Question: I have database structure is like this screenshot:

I had used 'orderByChild()' to retrieve data from firebase Database using my Input as 'RegId', But I'm getting the values as 'NULL'.
Please tell me how to retrieve data using 'RegId' as Input from user.
'''
return admin.database().ref('Table/'+RegId).orderByChild('RegId').once("value").then((snapshot) => {
var name = snapshot.child("FirstName").val();
agent.add('The student name is ' + name);
var email = snapshot.child("EmailId").val();
agent.add('The student Mail is ' + email);
var Regno = snapshot.child("RegId").val();
agent.add('The student Register no is ' + Regno);
})
'''
I got output as:
The student name is null
The student Mail is null
The student Register no is null
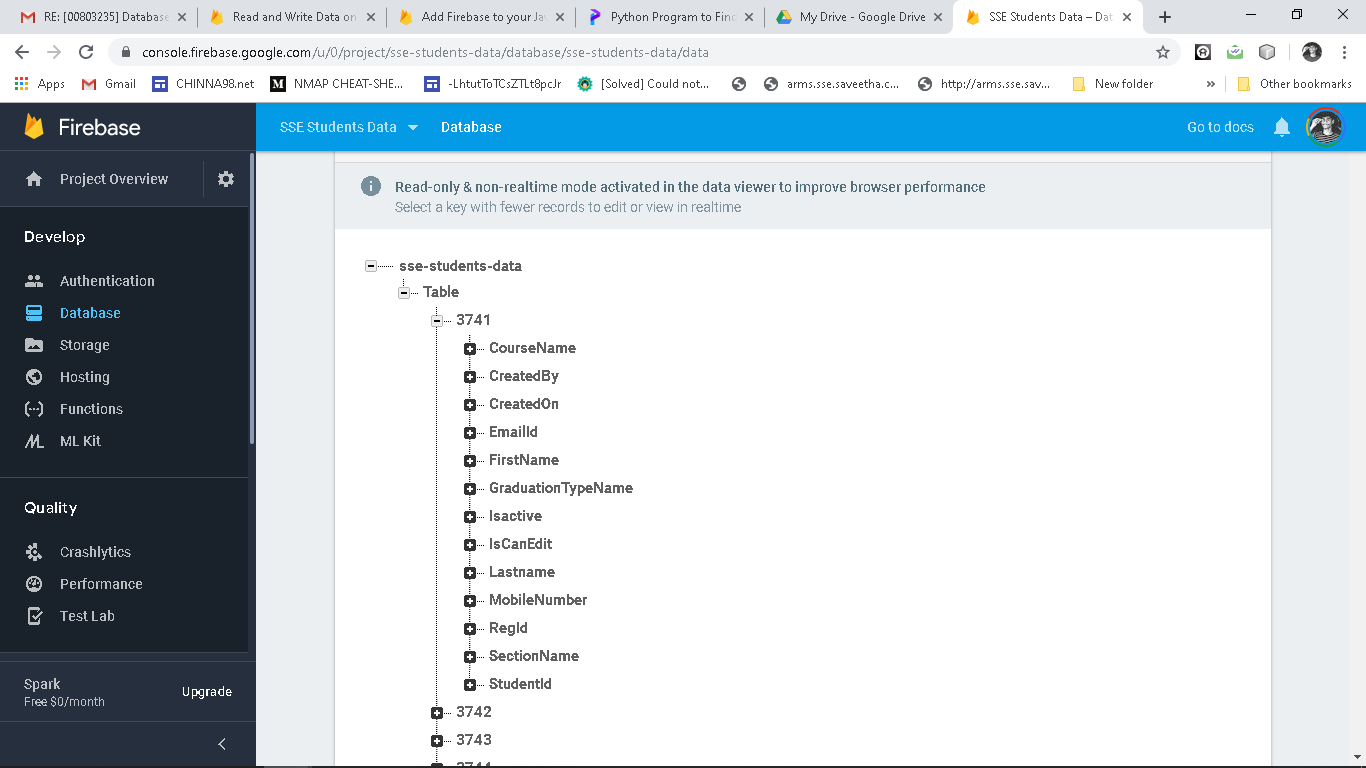
Answer: When you execute a query against the Firebase Database, there will potentially be multiple results. So the snapshot contains a list of those results. Even if there is only a single result, the snapshot will contain a list of one result.
This means that your code will need to handle this list by looping over 'snapshot.forEach()' in the callback:
'''
return admin.database().ref('Table/'+RegId).orderByChild('RegId').once("value").then((snapshot) => {
snapshot.forEach((user) => {
var name = user.child("FirstName").val();
agent.add('The student name is ' + name);
var email = user.child("EmailId").val();
agent.add('The student Mail is ' + email);
var Regno = user.child("RegId").val();
agent.add('The student Register no is ' + Regno);
});
})
'''